Question: I have 3 entities in an example app:
- - - -
- - - -
- - -
I want to display the transactions of a particular account in an NSTableView. The problem comes in when I want to display the balance of the current account. Because a transaction may be associated with multiple accounts, it may have multiple balances. I can't think of a way to select the particular balance associated with the current account being displayed in an NSTableColumn. Does anyone have any suggestions of how to change the model or how to connect things up to the NSTableView in such a way that the proper balance is displayed?
The only thing I can think of is to create a sub-class of NSCell that knows how to select the balance associated with the current account view or an NSValueTransformer that does a similar thing. This seems like a very inelegant solution though. If there is a better way I would like to know how.
Here's a screenshot of a demo app that illustrates the above. I would like the far right column to display the balance as of that specific transaction. Works well enough if the transaction has a balance attribute; however, in my app the balance is stored in a separate table because there may be multiple types of balances for each transaction. I can't figure out how to get it to display the proper balance in the table view though:

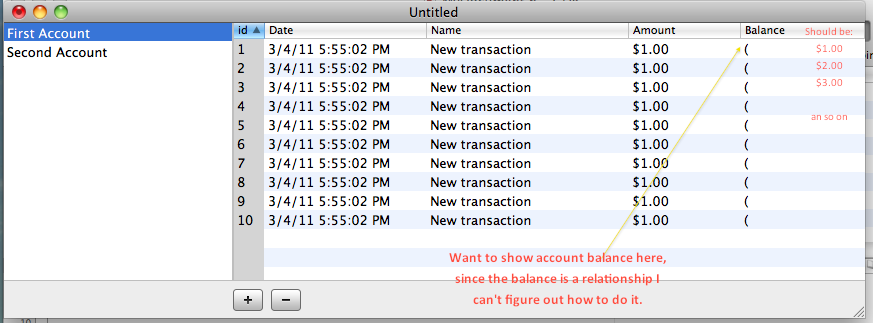
Answer: Have you considered populating the table via this NSTableViewDataSource method:
'''
- (void)tableView:(NSTableView *)aTableView setObjectValue:(id)anObject forTableColumn:(NSTableColumn *)aTableColumn row:(NSInteger)rowIndex
'''
I know, it looks ugly, but you can do somersaults with it.